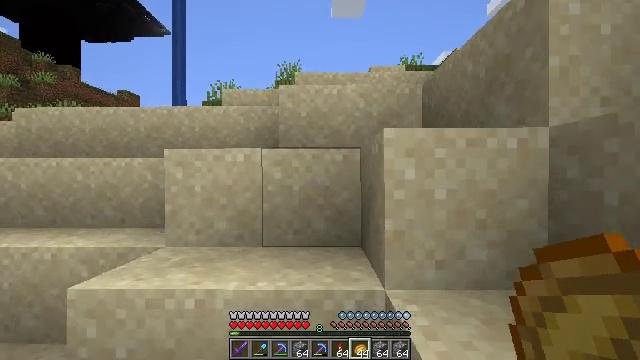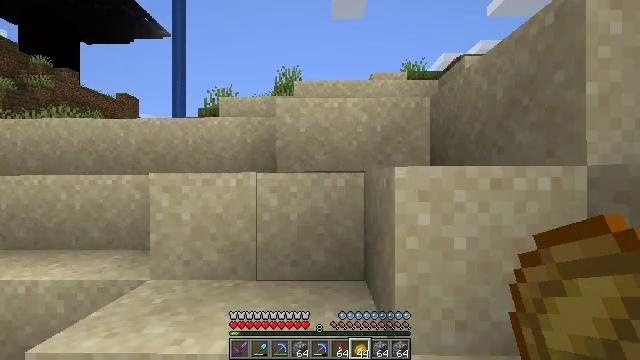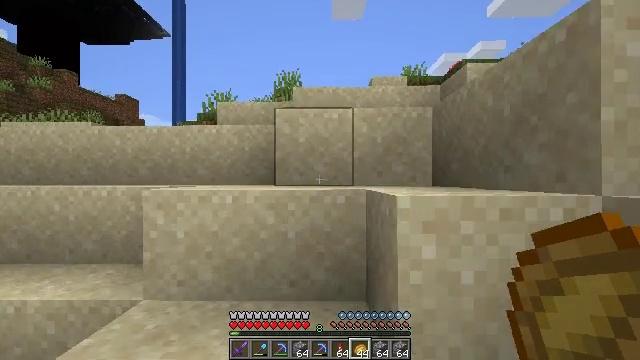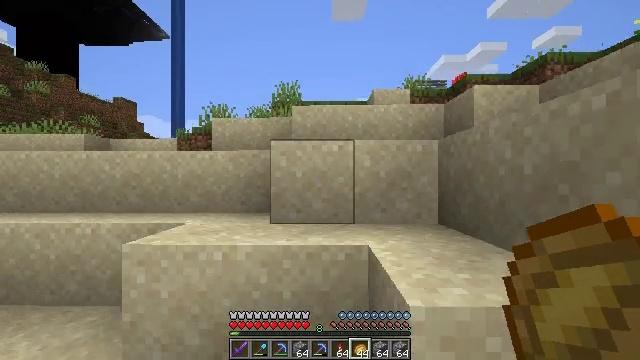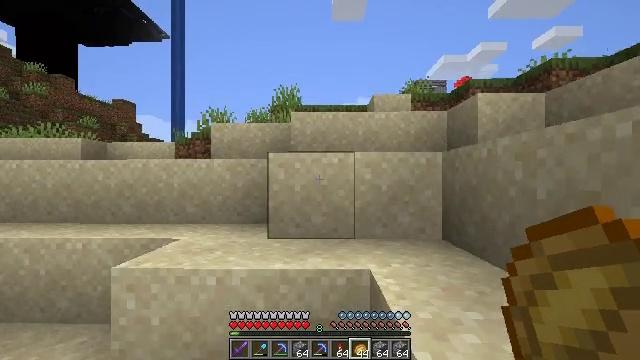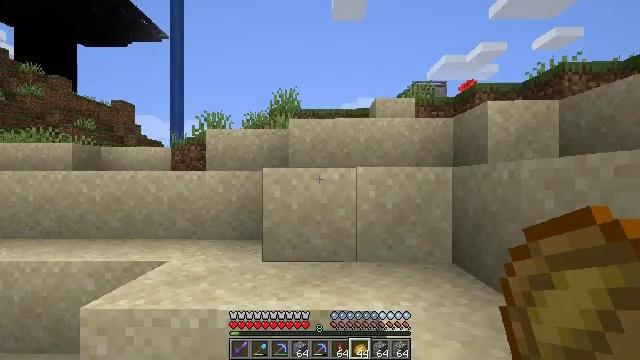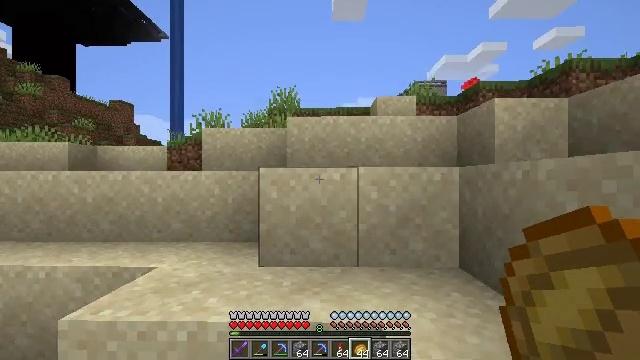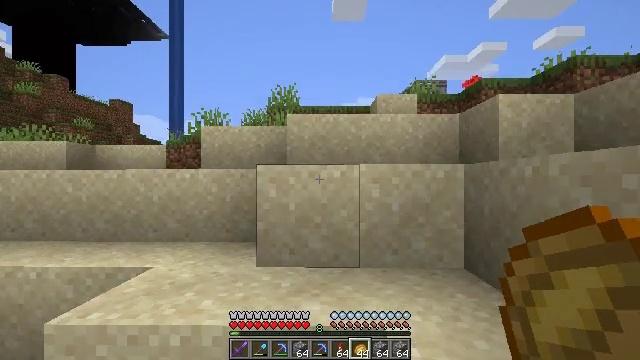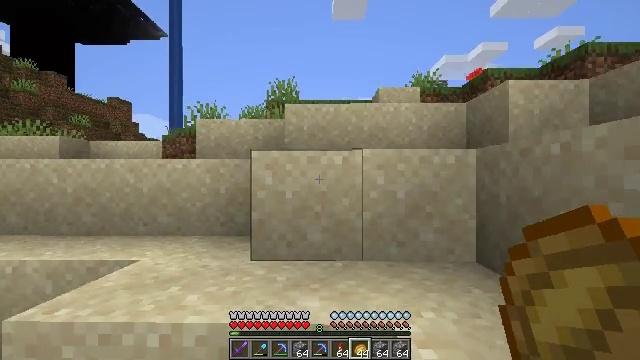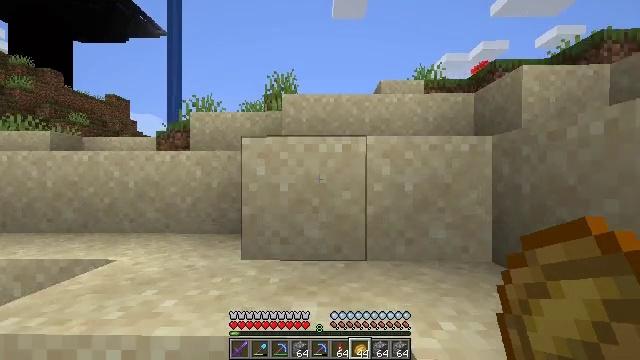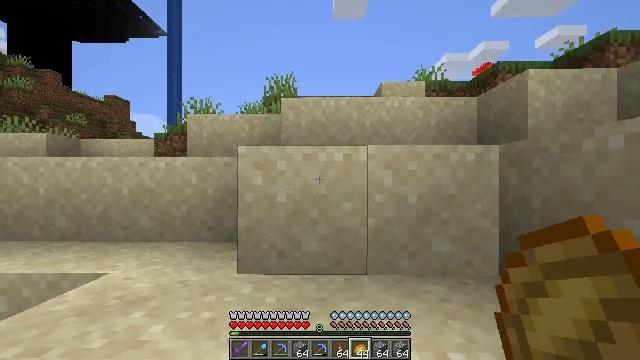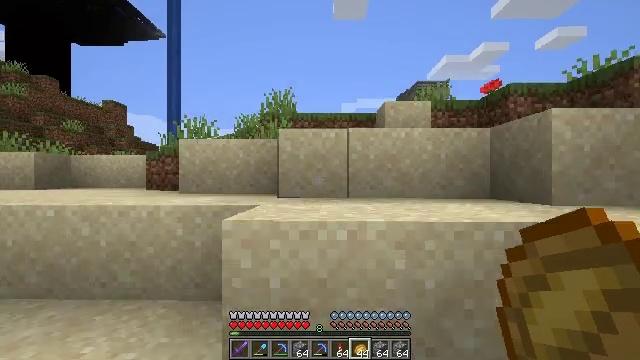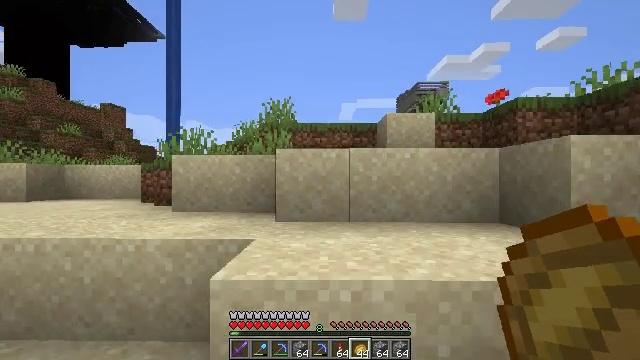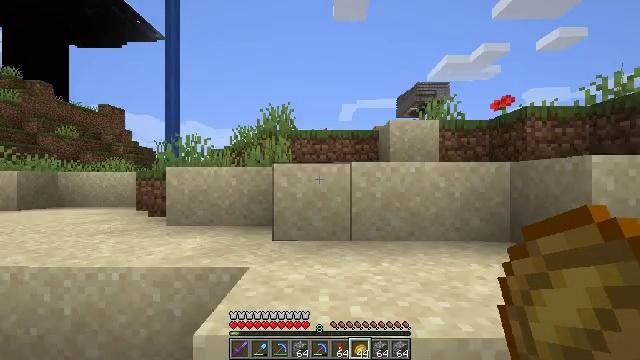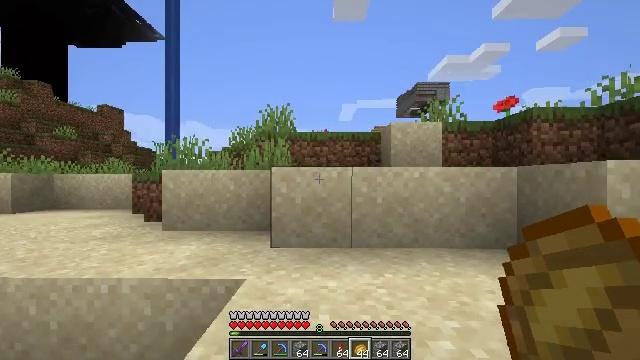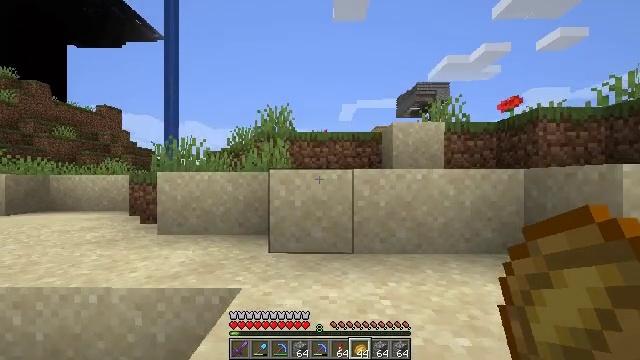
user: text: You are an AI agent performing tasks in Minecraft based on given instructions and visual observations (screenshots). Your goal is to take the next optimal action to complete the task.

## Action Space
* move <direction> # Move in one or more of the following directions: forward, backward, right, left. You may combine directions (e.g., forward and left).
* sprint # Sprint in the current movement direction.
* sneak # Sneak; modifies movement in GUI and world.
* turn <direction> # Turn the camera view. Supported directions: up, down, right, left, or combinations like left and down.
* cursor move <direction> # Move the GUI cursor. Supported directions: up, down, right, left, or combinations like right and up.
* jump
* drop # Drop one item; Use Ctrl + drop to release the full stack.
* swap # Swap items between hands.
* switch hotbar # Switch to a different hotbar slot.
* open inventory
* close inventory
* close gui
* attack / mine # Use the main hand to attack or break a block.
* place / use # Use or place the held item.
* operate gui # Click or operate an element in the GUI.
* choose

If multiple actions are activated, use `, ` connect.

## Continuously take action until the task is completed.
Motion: motion action
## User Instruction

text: Left click on the ender chest to mine.
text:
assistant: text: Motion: move forward, jump
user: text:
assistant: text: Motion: move forward, jump
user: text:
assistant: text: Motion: move forward, jump
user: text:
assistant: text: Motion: move forward, jump
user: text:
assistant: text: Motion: move forward
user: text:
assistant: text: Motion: move forward
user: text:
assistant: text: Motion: move forward
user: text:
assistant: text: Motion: move forward
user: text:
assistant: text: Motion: move forward
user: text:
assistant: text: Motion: move forward, jump
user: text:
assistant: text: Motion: move forward, jump
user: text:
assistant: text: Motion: move forward, jump
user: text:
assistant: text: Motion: move forward, jump
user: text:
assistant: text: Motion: move forward
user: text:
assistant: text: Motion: move forward
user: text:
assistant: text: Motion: move forward
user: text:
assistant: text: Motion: move forward
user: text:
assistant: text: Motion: move forward
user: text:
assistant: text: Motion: move forward, jump
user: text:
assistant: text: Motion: move forward, jump
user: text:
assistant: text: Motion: move forward, jump
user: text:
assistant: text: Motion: move forward, jump
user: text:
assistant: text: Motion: move forward
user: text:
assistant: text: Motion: move forward
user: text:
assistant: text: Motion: move forward
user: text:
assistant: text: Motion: move forward
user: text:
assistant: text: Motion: move forward
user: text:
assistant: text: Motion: move forward
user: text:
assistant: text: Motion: move forward
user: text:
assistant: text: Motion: move forward, jump